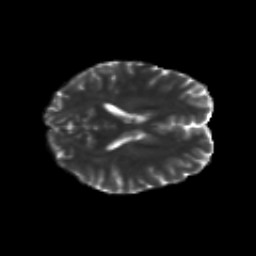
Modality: T2w
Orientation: axial
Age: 20
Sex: female
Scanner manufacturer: siemens
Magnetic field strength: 3 T
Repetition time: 8.8 s
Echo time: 0.085 s